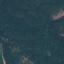
Land use / land cover class: Forest